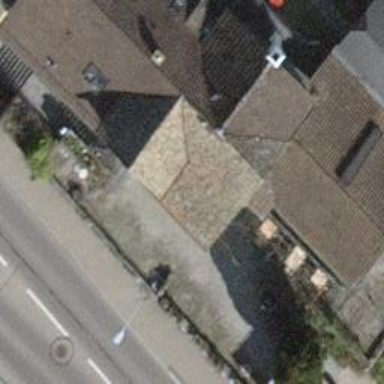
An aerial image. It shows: Restaurant.